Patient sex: M
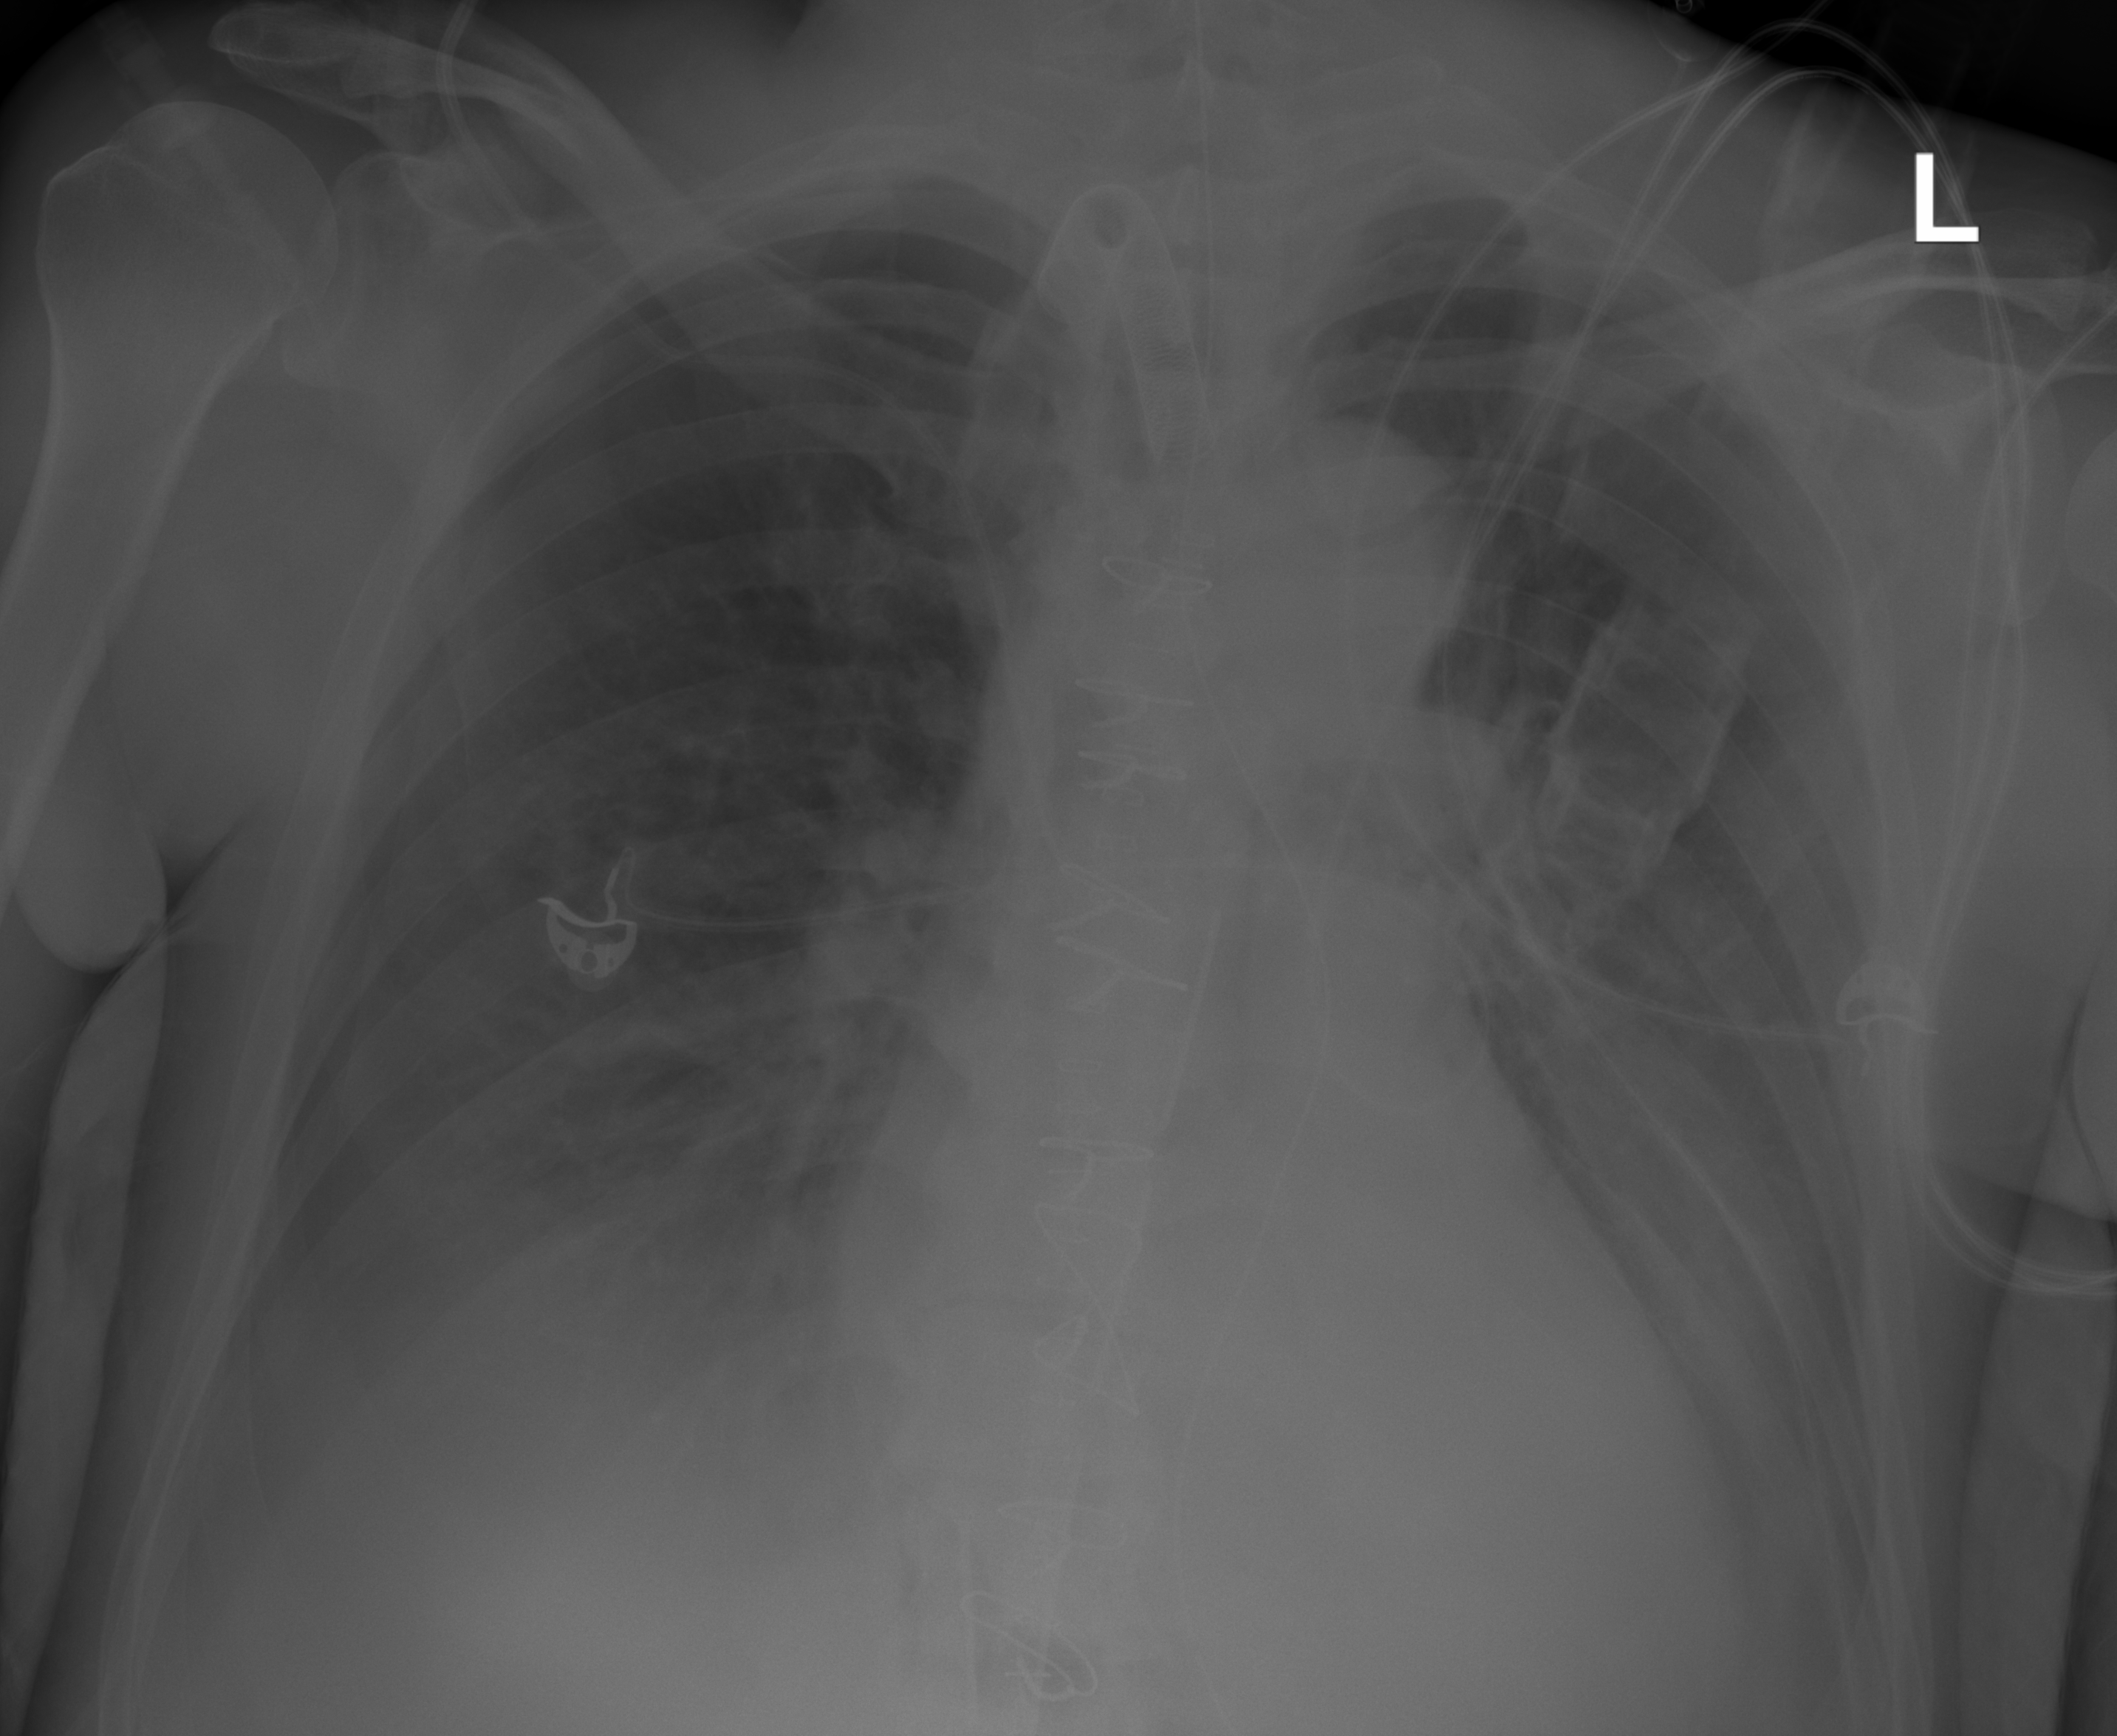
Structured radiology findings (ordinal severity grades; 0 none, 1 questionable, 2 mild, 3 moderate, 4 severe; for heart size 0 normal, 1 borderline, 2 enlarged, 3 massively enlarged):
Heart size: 0
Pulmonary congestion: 0
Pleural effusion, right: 2
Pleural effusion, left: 2
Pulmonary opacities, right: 0
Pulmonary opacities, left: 0
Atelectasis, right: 2
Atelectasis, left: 2